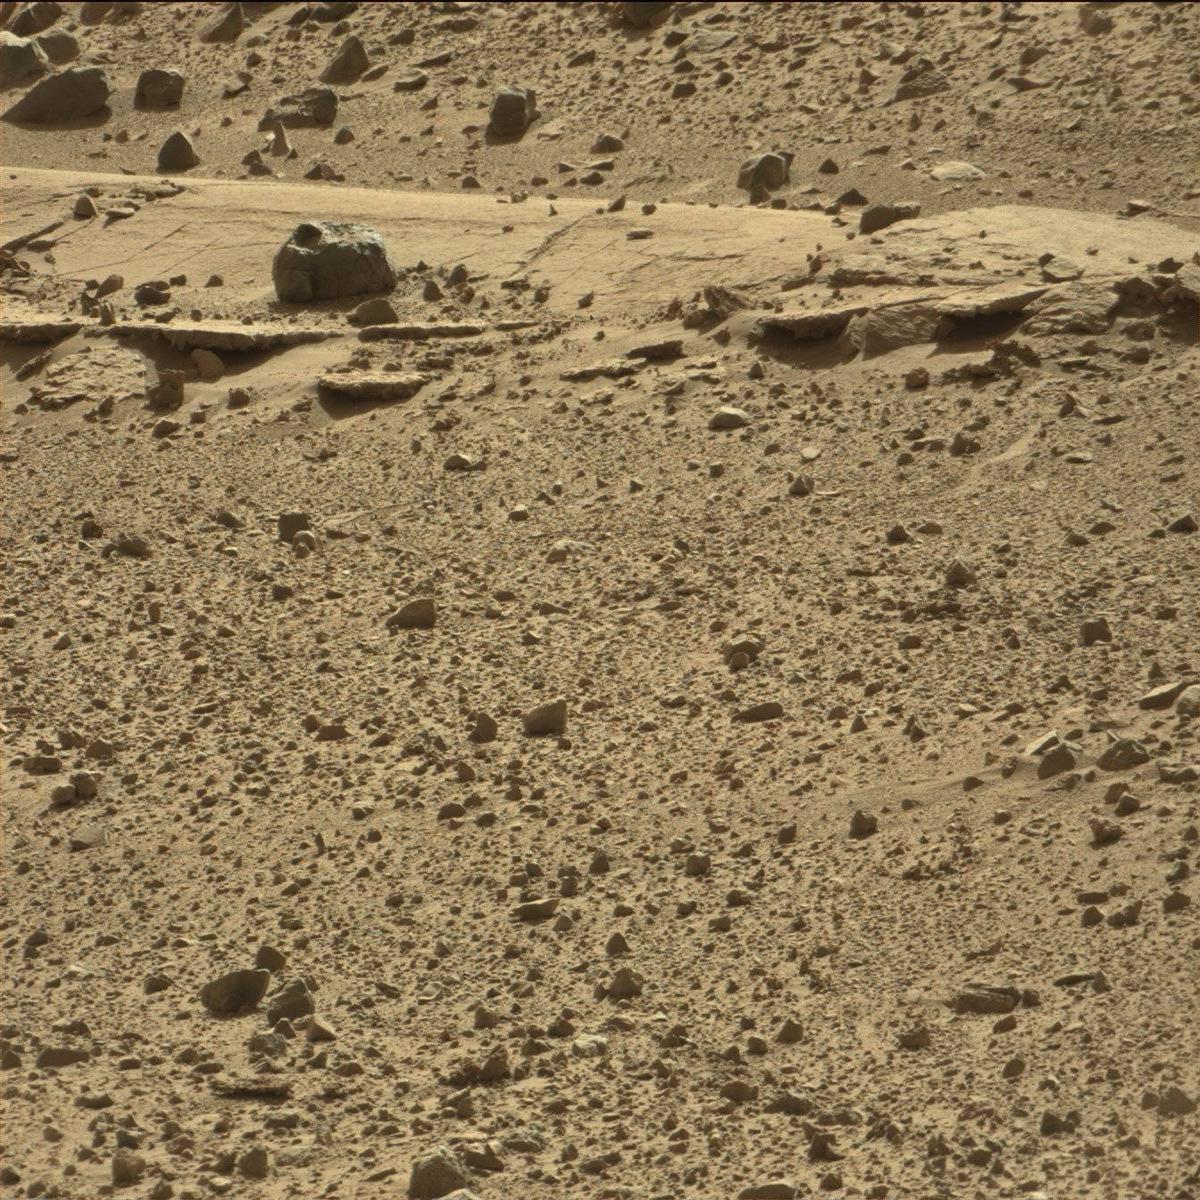
Terrain classes present: Bedrock, Rock, Sand / Soil